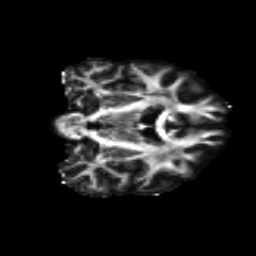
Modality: FA
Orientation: coronal
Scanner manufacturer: siemens
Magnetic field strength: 3 T
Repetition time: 4.16 s
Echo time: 0.0806 s